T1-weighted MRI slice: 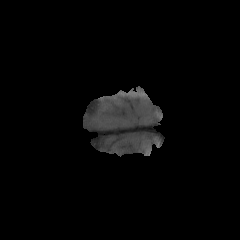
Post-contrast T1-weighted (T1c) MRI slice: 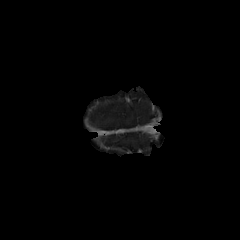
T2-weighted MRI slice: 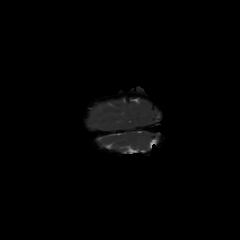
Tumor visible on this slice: no